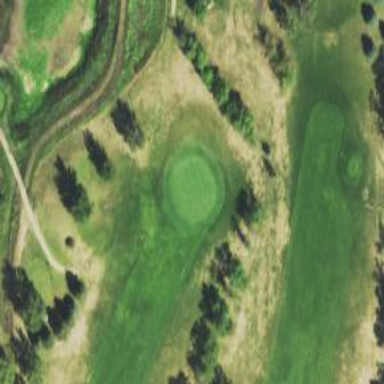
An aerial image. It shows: Golf hole.